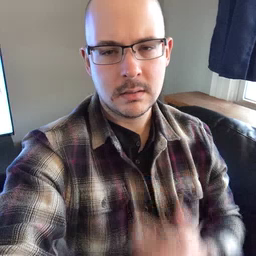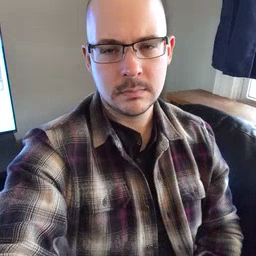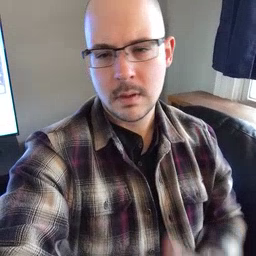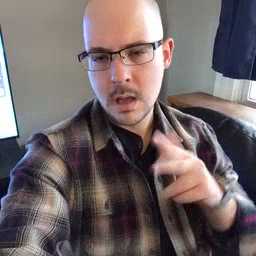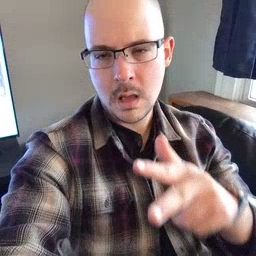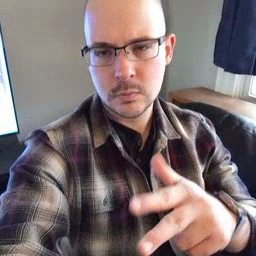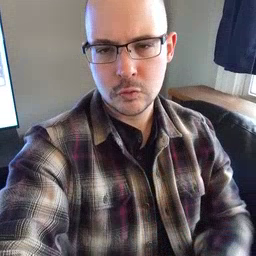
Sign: helicopter